Field crop: tomato
Growth stage: 1
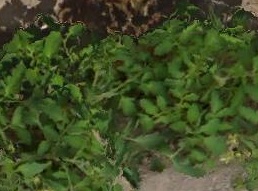
Species: tomato